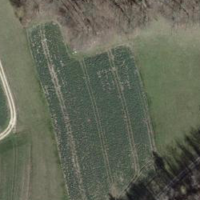
EUNIS habitat code: 40
Species observed at this site:
Melittis melissophyllum